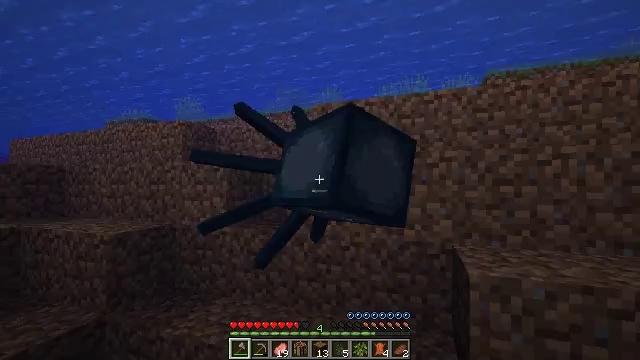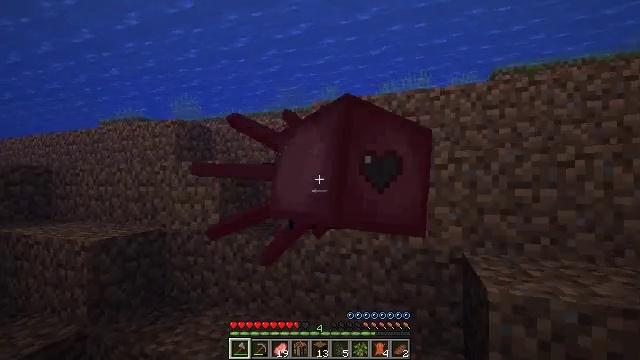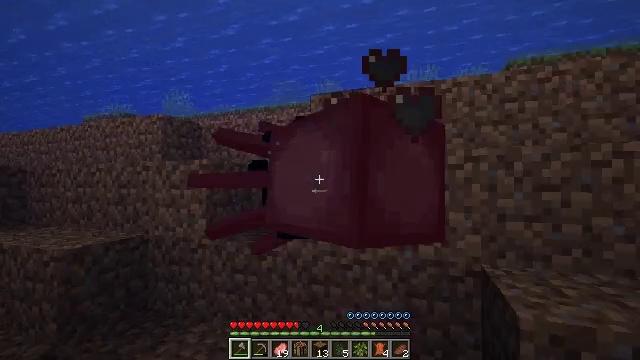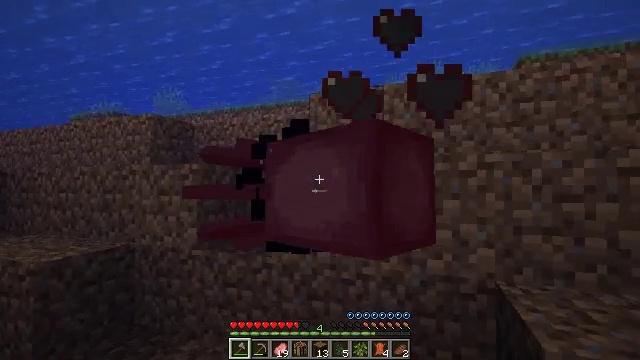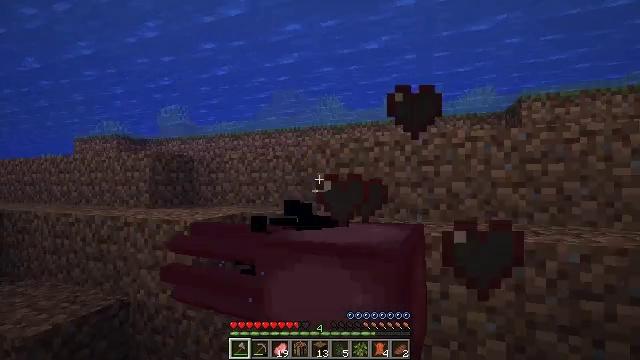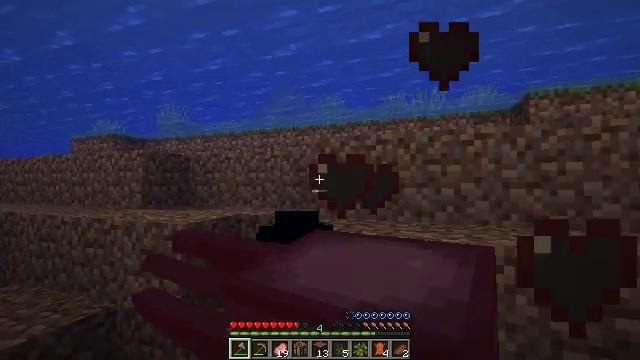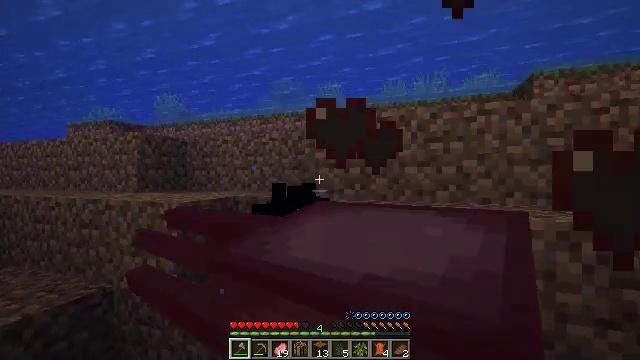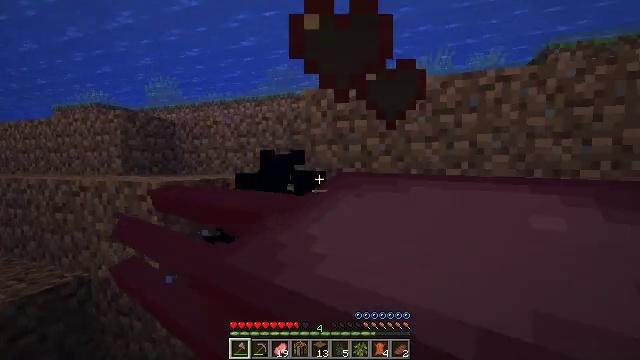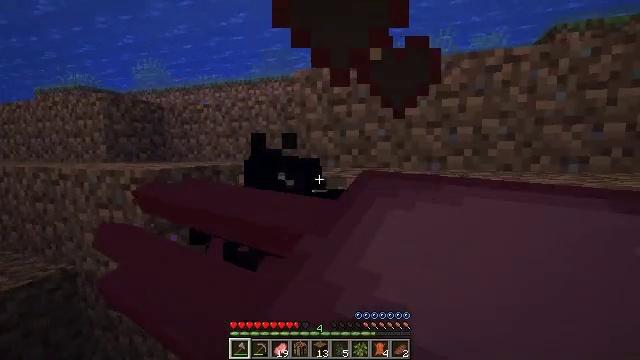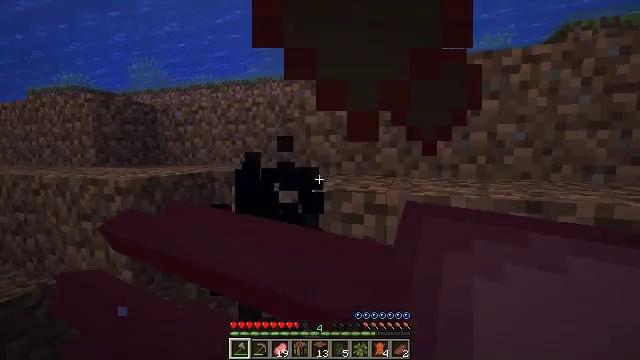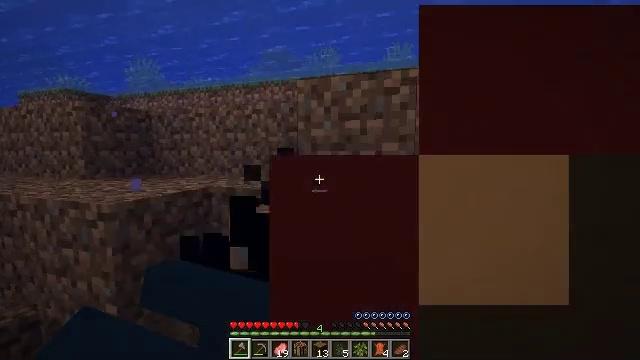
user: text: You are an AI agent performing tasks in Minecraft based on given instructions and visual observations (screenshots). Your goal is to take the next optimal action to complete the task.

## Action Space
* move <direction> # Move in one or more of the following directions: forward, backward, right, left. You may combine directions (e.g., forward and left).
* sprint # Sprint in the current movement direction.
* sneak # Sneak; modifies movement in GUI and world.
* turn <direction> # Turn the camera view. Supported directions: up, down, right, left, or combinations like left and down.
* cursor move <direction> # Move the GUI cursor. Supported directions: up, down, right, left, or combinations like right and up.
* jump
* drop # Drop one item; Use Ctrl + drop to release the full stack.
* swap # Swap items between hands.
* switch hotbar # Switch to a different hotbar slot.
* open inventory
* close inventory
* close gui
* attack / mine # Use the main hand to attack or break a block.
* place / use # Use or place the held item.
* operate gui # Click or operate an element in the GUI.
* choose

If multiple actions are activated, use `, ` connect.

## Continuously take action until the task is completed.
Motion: motion action
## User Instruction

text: Kill the squid.
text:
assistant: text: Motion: move forward, sprint
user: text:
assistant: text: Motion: move forward, sprint
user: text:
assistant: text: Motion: move forward, sprint
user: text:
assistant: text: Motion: move forward, sprint, jump
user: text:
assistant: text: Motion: move forward, sprint, jump
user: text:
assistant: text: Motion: move forward, sprint, turn down, attack / mine, jump
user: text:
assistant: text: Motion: move forward, sprint, turn down, attack / mine, jump
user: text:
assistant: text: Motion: move forward, sprint, turn down, attack / mine, jump
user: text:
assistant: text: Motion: move forward, sprint, attack / mine, jump
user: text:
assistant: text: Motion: move forward, sprint, jump
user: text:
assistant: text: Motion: sprint, jump